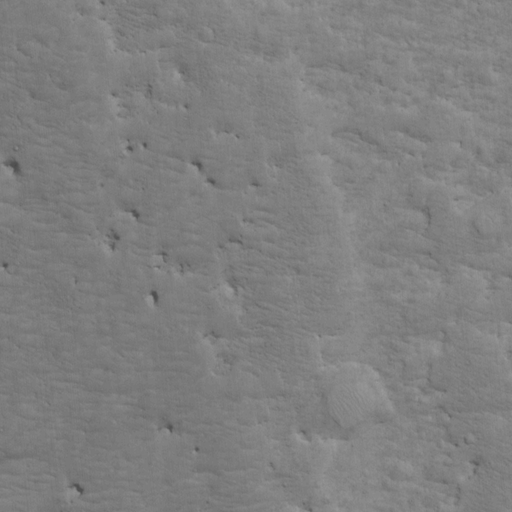
Classes present: Background